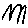
Label: zigzag